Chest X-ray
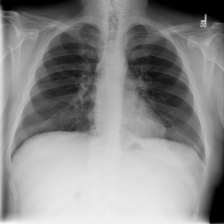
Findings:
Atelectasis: negative
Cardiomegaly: negative
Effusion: negative
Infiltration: negative
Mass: negative
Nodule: negative
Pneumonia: negative
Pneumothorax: negative
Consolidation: negative
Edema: negative
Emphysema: negative
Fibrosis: negative
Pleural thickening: negative
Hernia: negative